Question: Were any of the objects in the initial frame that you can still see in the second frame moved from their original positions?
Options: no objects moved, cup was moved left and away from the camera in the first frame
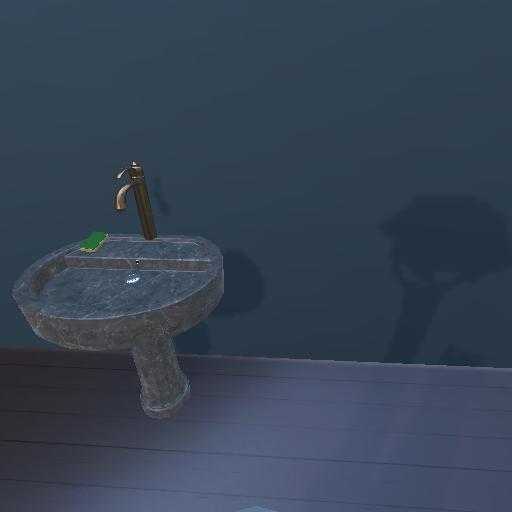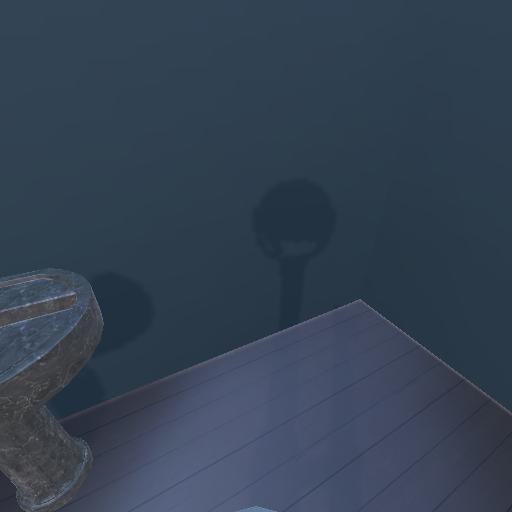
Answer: no objects moved